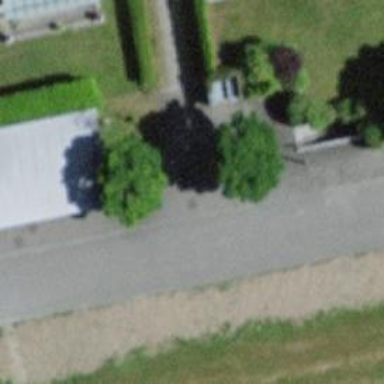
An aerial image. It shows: Avenue lined with trees.